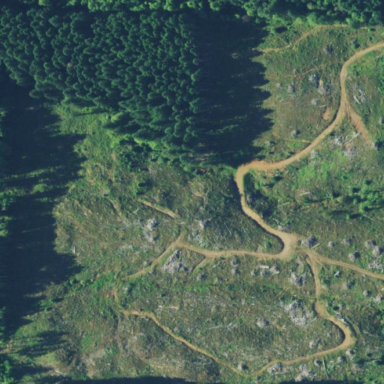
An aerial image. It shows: Lush woodland area covered with trees.